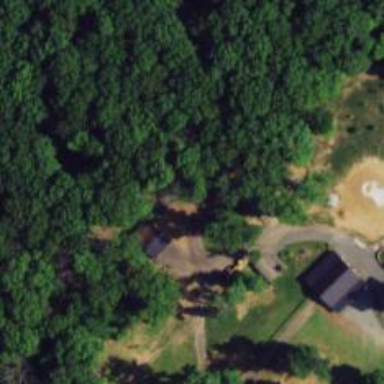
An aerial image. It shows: Driveway.